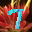
Label: 7